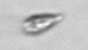
Label: Cryptophyta